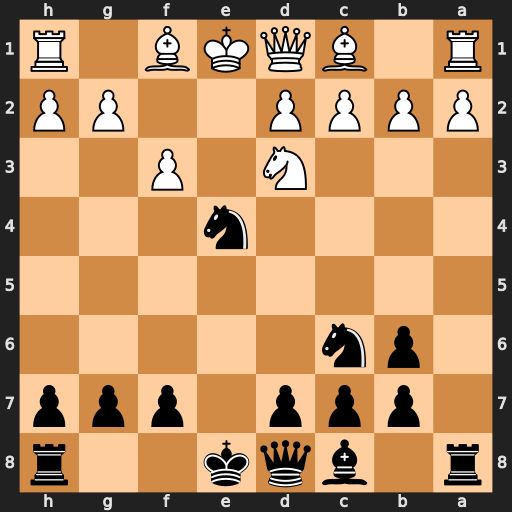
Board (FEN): r1bqk2r/1ppp1ppp/1pn5/8/4n3/3N1P2/PPPP2PP/R1BQKB1R
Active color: b
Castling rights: KQkq
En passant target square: -
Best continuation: Qh4+ g3 Nxg3 hxg3 Qxh1